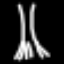
Label: The Eiffel Tower